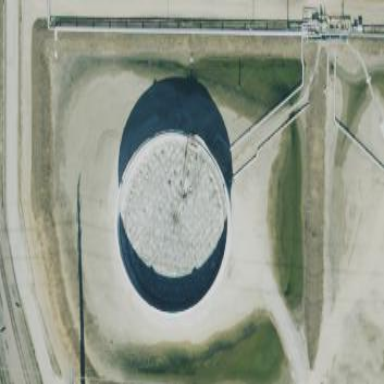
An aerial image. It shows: Storage tank building.